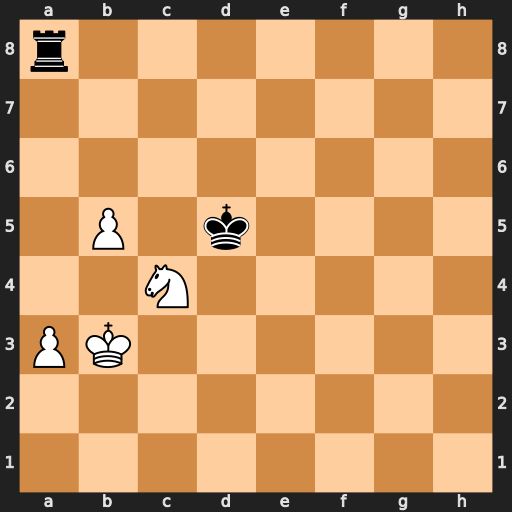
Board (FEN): r7/8/8/1P1k4/2N5/PK6/8/8
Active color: w
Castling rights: -
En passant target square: -
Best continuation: Nb6+ Kc5 Nxa8 Kxb5 Nc7+